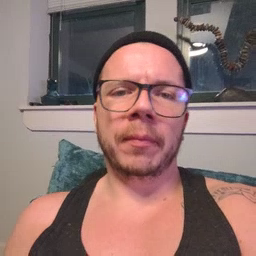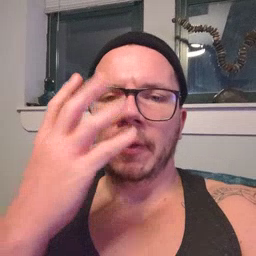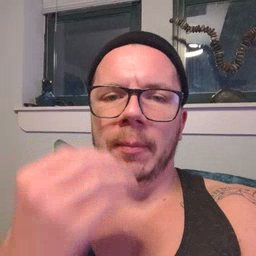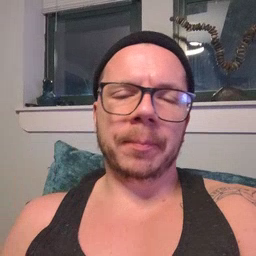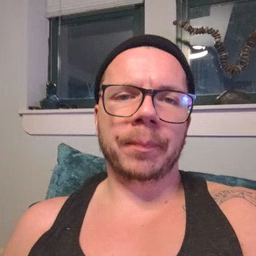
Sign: sleep